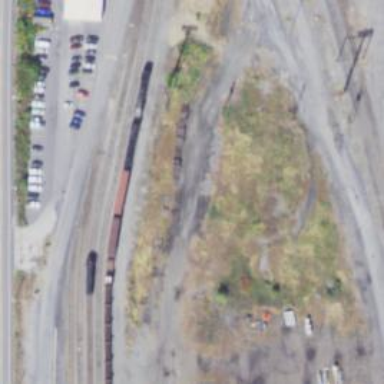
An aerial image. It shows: Abandoned railway yard is depicted.